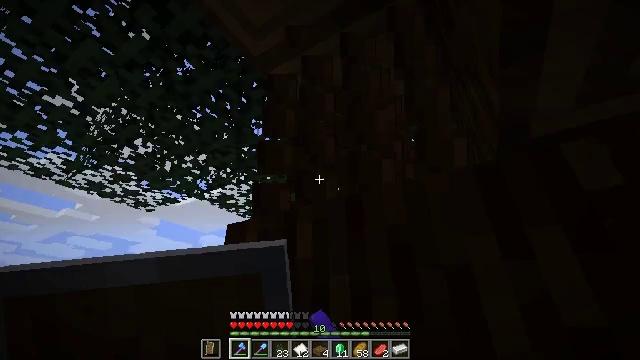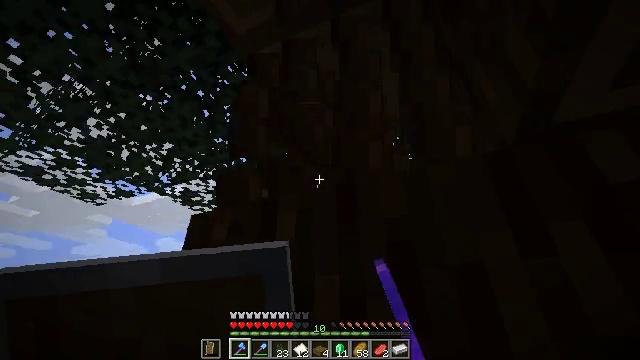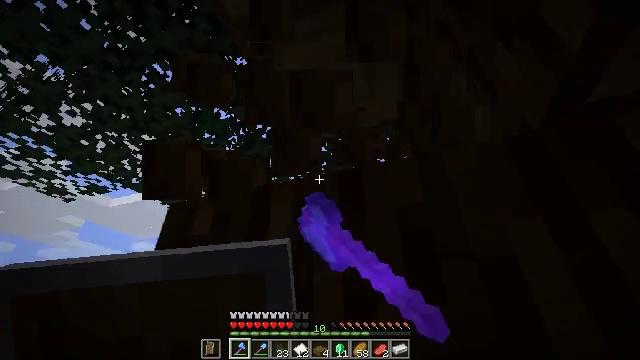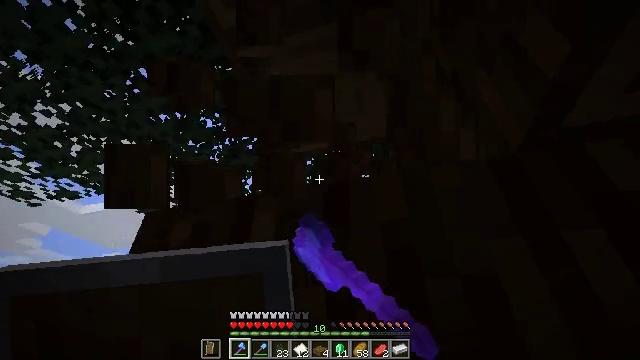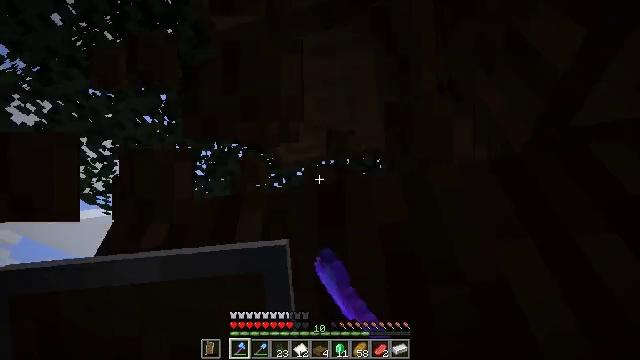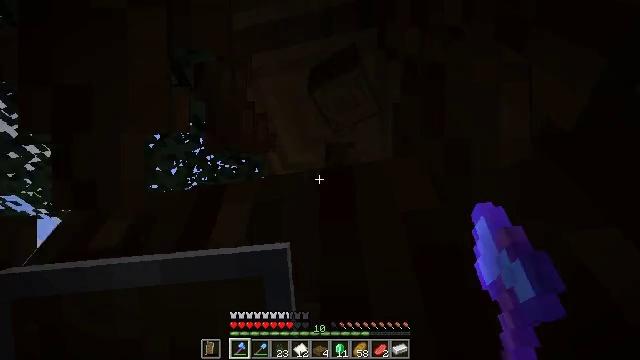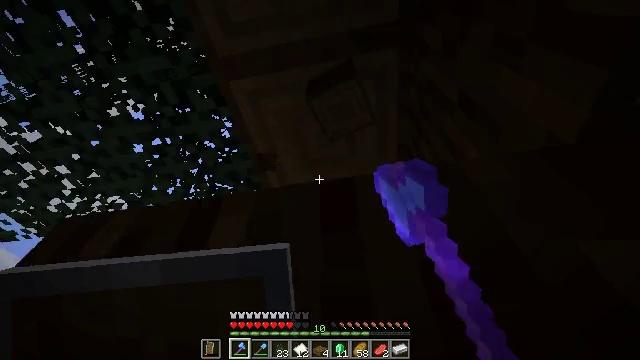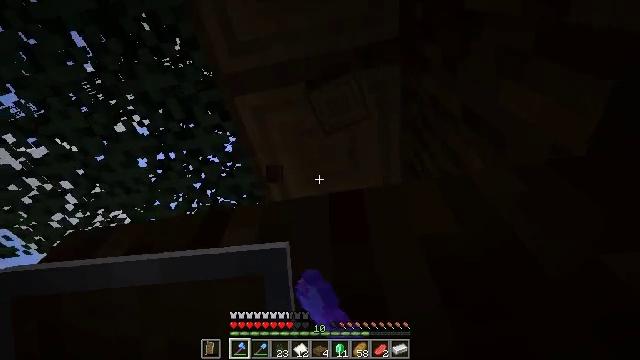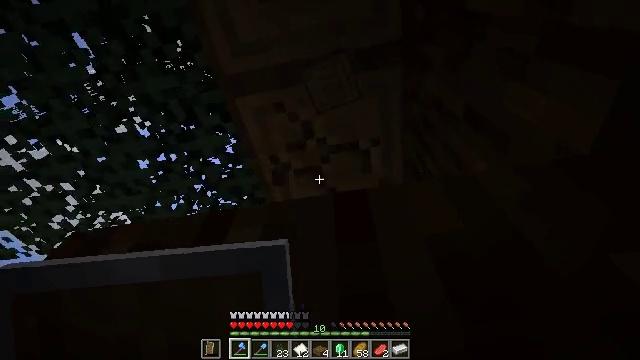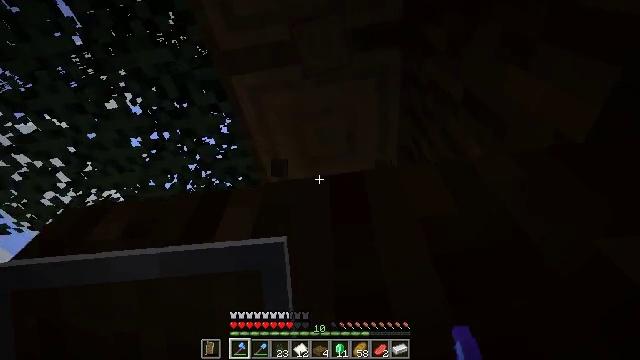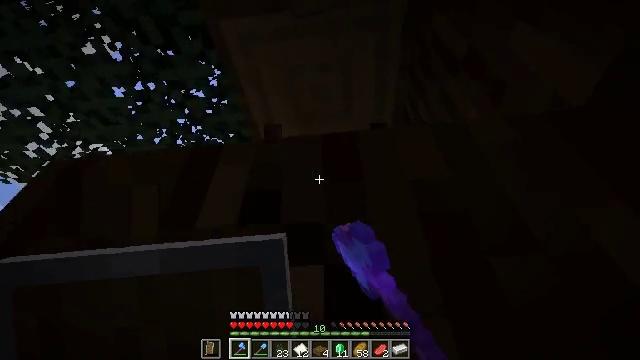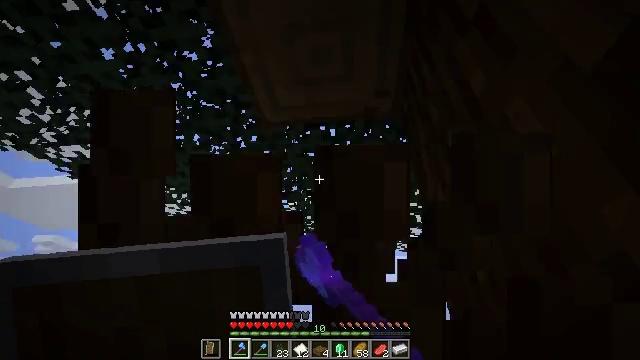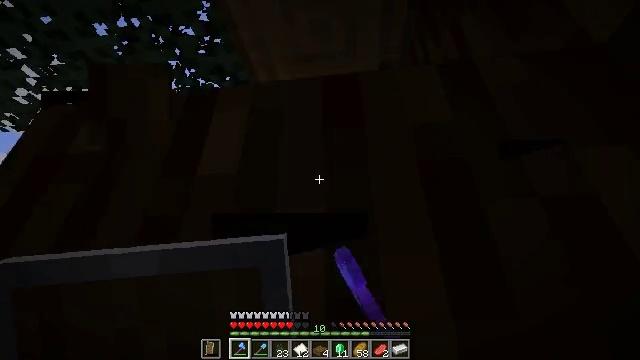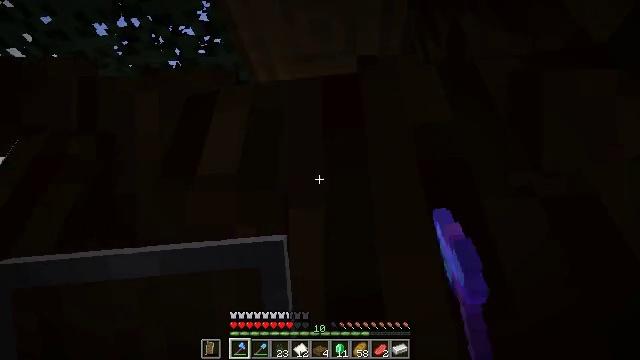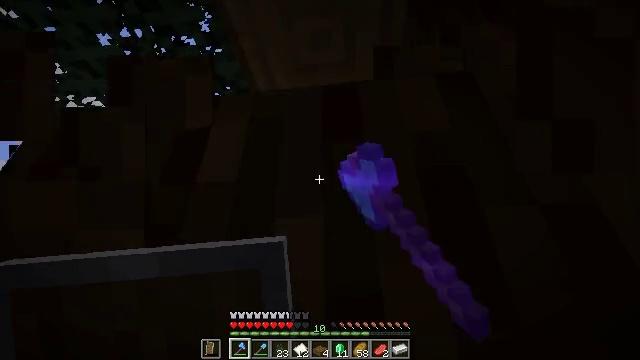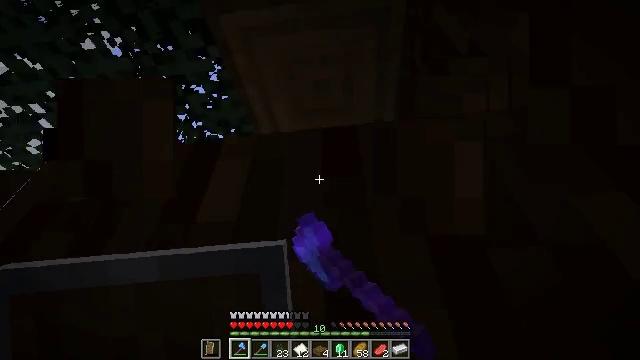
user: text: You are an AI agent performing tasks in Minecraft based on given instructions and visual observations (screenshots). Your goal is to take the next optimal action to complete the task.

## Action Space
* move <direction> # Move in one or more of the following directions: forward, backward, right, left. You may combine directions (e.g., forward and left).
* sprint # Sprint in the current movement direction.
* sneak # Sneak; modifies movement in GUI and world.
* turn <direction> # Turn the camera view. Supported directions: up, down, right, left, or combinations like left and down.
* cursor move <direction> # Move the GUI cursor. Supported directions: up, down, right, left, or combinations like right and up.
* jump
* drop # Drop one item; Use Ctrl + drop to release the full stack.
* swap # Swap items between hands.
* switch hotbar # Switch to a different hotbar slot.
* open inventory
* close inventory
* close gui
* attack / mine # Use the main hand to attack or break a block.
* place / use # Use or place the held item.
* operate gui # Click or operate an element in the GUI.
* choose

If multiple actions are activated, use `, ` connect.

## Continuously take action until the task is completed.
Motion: motion action
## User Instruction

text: Chop down the spruce log.
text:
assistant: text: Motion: turn right and up, attack / mine
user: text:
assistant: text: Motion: turn right and up, attack / mine
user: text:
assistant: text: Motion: turn right and up, attack / mine
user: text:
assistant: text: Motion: move forward, turn right and up, attack / mine
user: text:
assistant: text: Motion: move forward, turn right and up, attack / mine
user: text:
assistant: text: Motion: turn up, attack / mine
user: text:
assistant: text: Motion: turn up, attack / mine
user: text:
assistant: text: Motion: attack / mine
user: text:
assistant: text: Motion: turn right and down, attack / mine
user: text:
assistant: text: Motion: turn right and down, attack / mine
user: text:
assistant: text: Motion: turn down, attack / mine
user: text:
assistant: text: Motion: turn down, attack / mine
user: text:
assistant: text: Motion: attack / mine
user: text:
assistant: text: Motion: turn up, attack / mine
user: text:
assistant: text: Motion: turn up, attack / mine
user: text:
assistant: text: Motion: turn up, attack / mine
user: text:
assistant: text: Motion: move forward, turn up, attack / mine
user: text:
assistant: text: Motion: move forward, attack / mine
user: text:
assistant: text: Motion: move forward, attack / mine, jump
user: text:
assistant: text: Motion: move forward and move left, turn up, attack / mine, jump
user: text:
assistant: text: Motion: move forward and move left, turn right and up, attack / mine, jump
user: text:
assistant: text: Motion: move forward and move left, turn right and up, attack / mine, jump
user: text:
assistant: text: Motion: move forward, turn right, attack / mine, jump
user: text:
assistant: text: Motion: move forward, turn right, attack / mine
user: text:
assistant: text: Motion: move forward, attack / mine
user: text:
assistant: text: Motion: move forward, turn right, attack / mine
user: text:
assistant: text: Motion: turn right, attack / mine
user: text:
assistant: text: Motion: turn right and up, attack / mine
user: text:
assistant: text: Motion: turn right and up, attack / mine
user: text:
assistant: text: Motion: move forward, turn right, attack / mine